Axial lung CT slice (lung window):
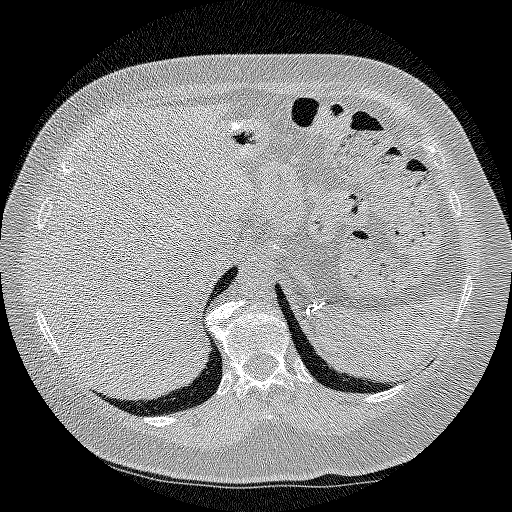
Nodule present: no